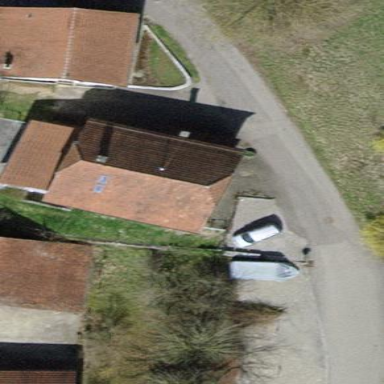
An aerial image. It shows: Detached building with hipped roof shape.